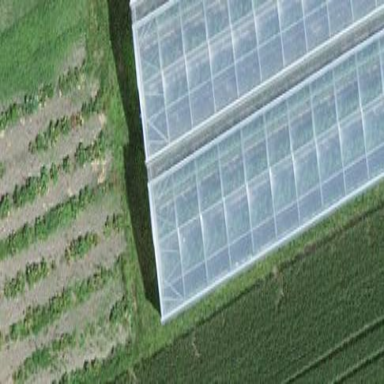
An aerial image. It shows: Greenhouse.